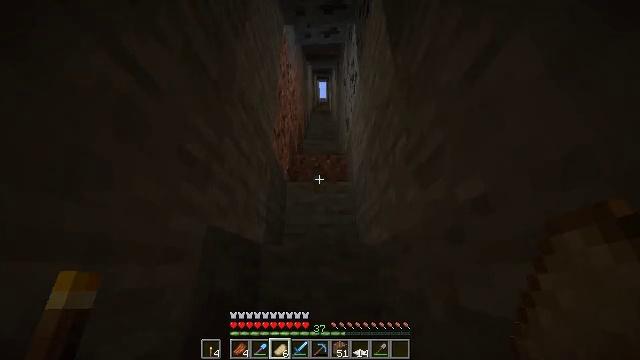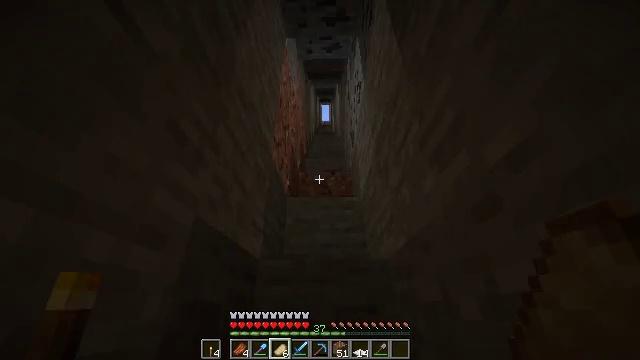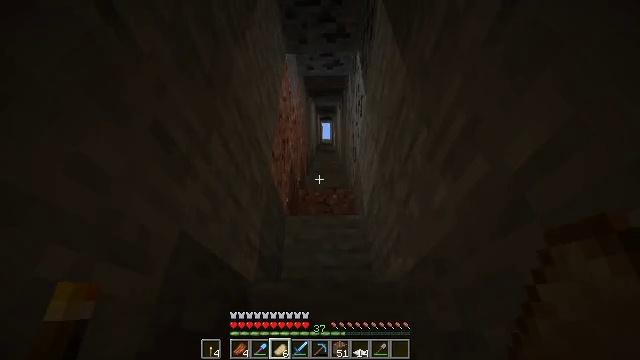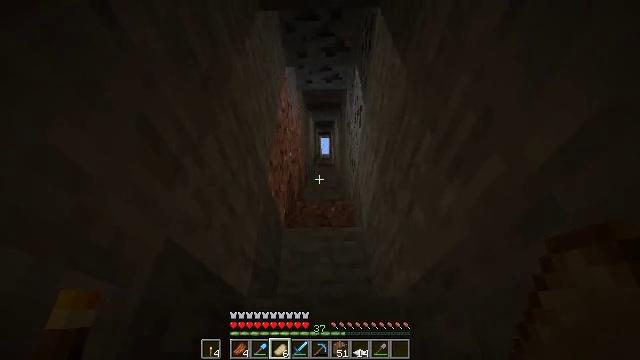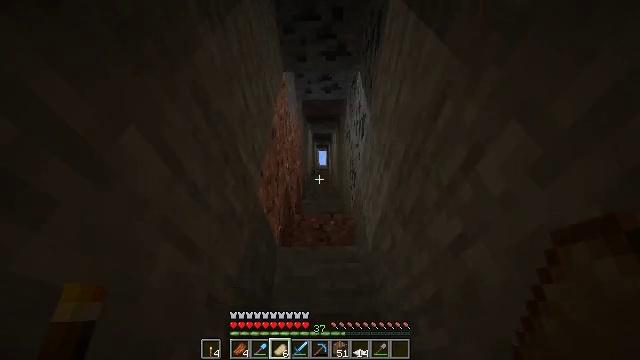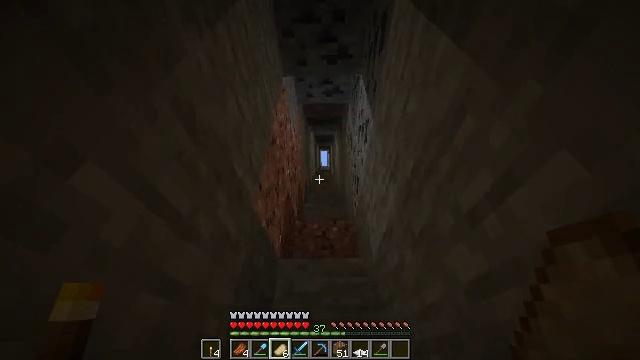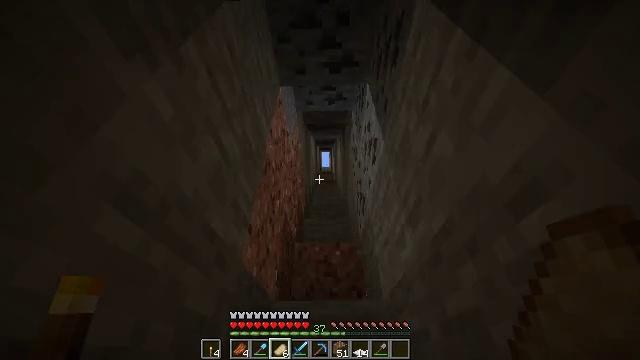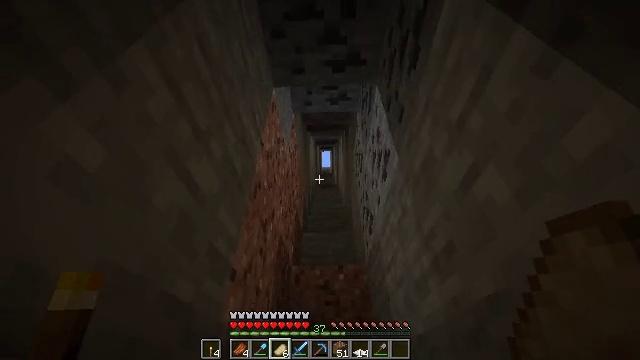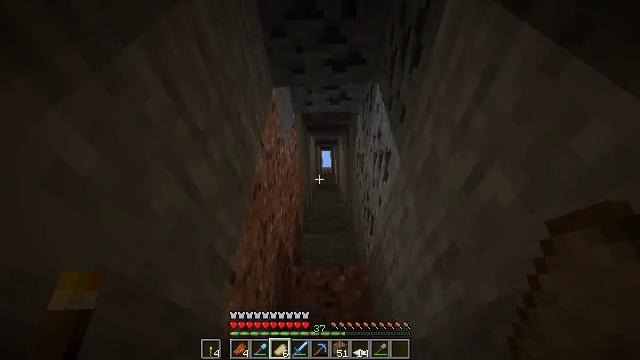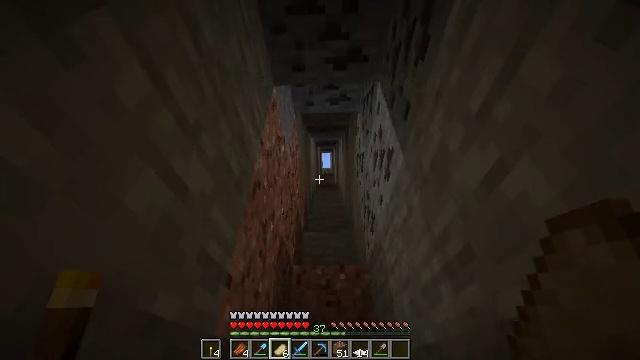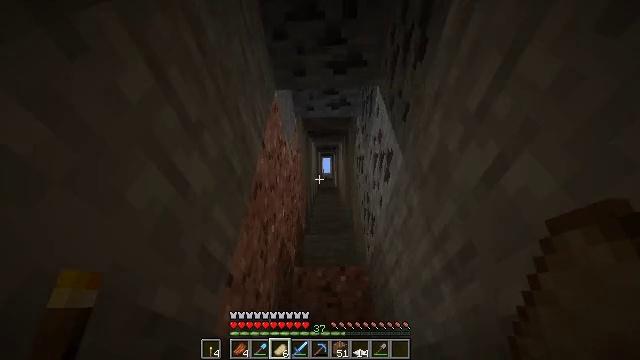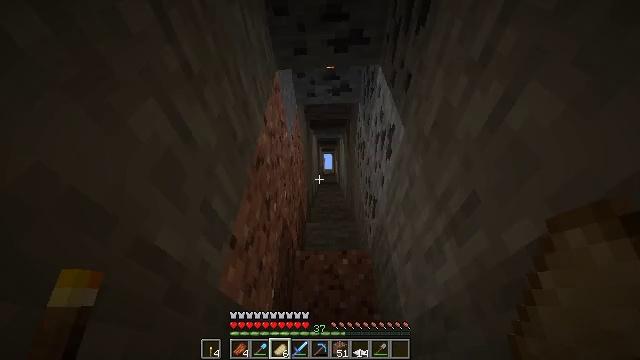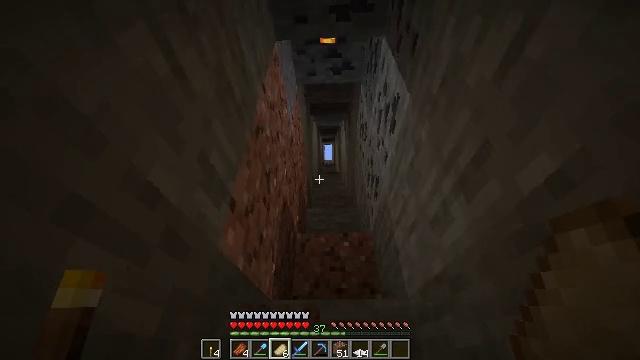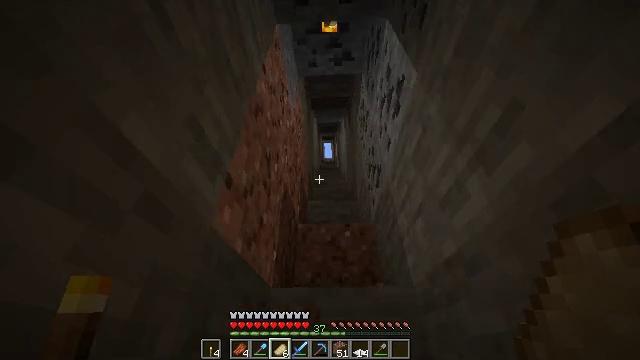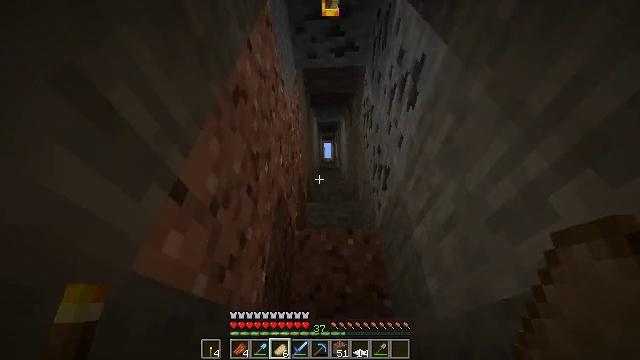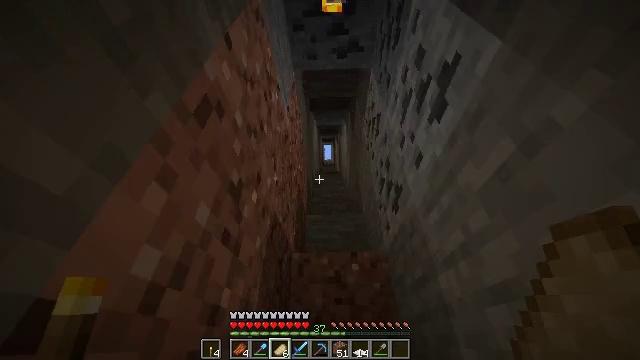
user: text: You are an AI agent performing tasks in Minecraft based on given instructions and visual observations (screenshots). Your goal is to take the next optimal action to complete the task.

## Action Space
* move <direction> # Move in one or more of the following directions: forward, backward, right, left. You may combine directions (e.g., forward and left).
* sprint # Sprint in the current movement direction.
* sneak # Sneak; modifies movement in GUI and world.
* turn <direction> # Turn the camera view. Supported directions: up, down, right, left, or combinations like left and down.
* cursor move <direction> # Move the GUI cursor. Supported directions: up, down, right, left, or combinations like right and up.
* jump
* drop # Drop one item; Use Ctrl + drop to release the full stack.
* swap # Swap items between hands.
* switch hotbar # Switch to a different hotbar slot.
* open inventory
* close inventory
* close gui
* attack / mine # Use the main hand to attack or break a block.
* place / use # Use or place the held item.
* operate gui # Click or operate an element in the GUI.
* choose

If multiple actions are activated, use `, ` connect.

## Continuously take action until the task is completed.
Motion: motion action
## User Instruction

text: Recycle the smithing table.
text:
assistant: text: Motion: move forward, turn up, jump
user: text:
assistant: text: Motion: move forward, turn up, jump
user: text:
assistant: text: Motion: move forward, sprint, turn up, jump
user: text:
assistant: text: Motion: move forward, sprint, turn up, jump
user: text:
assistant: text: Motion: move forward, sprint, jump
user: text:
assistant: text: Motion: move forward, jump
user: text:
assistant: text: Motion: move forward, jump
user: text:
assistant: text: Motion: move forward, jump
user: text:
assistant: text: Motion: move forward, jump
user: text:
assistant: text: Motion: move forward, sprint, turn up, jump
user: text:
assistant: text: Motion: move forward, sprint, jump
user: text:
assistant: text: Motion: move forward, sprint, turn down, jump
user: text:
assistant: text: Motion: move forward, jump
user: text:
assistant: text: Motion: move forward, jump
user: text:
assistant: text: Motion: move forward, jump
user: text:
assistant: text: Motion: move forward, sprint, turn down, jump
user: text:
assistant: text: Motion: move forward, sprint, turn right and down, jump
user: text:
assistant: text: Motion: move forward, sprint, jump
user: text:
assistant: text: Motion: move forward, jump
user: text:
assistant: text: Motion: move forward, jump
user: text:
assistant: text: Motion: move forward, jump
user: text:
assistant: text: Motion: move forward, jump
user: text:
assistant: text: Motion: move forward, jump
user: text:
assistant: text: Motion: move forward, sprint, jump
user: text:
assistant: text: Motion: move forward, sprint, jump
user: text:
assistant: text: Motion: move forward, sprint, jump
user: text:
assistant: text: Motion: move forward, jump
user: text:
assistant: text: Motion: move forward, jump
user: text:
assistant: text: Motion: move forward, jump
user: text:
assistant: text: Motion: move forward, jump